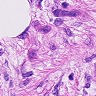
Metastatic tissue present: yes